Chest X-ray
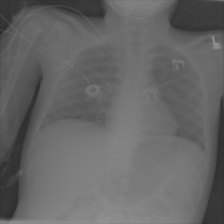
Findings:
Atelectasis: negative
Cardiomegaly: negative
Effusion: negative
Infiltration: negative
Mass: negative
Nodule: negative
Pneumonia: negative
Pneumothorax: negative
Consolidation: negative
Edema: negative
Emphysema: negative
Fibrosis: negative
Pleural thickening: negative
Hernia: negative